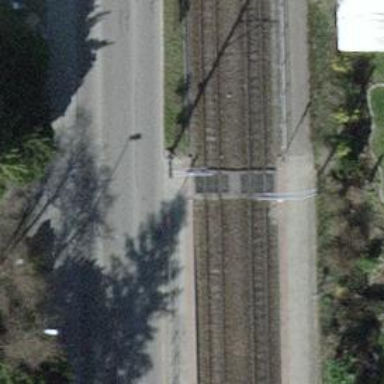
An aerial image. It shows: Crossing for the railway.